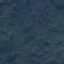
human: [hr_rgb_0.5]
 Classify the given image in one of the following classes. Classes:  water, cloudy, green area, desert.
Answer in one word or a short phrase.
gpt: green area